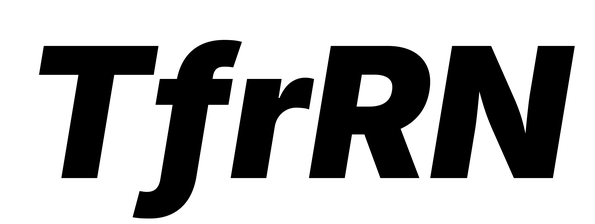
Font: Inter-Italic_Black_Italic